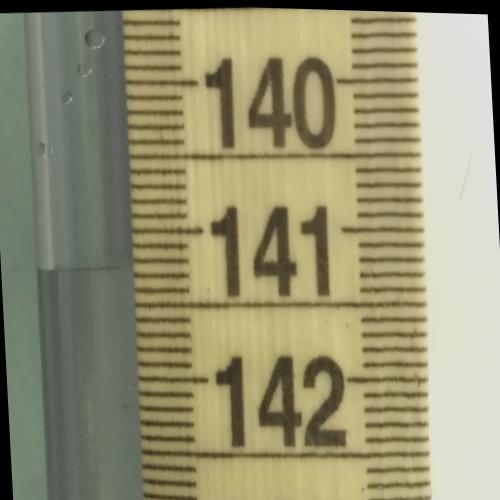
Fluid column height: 141.2 cm